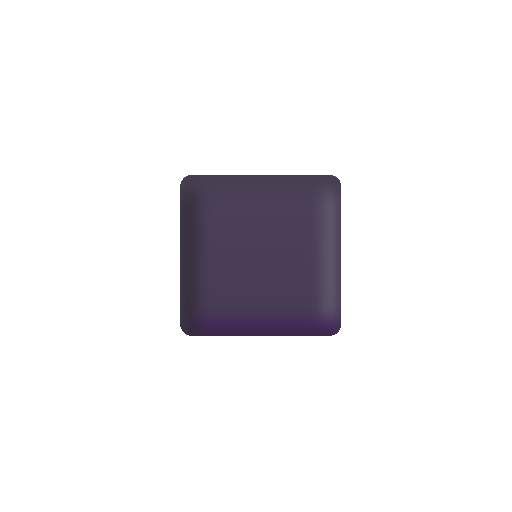
black small square color